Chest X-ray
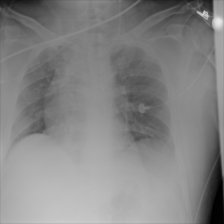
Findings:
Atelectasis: positive
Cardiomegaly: negative
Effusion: negative
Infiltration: negative
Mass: negative
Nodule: negative
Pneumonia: negative
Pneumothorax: negative
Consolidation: negative
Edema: negative
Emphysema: negative
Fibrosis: negative
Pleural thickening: negative
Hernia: negative